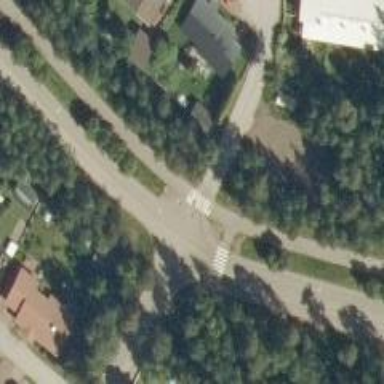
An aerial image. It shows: Unmarked crossing on the road.